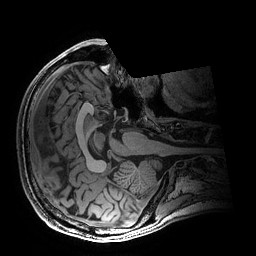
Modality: T1w
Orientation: axial
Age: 19
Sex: male
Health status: healthy
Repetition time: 2.53 s
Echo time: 0.0034 s